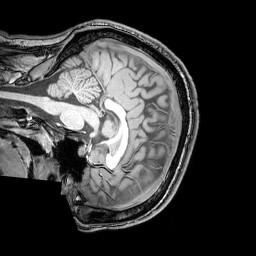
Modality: T1w
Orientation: sagittal
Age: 21
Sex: male
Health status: healthy
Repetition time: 0.081 s
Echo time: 0.037 s